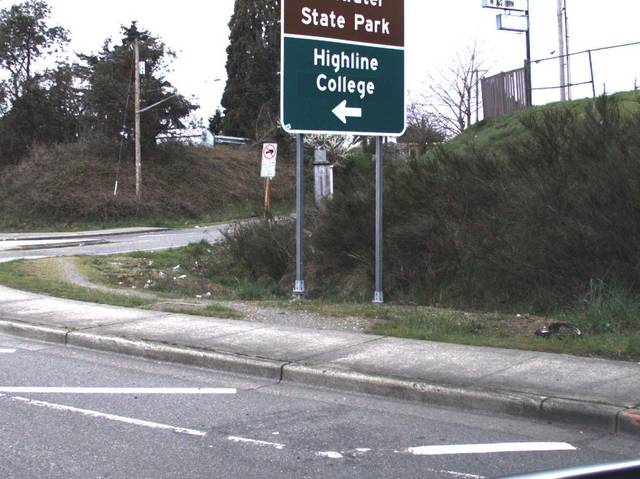
Region: United States
Coordinates: 47.393, -122.293